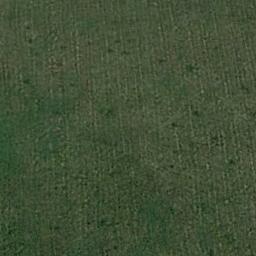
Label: meadow